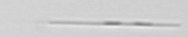
Label: Leptocylindrus